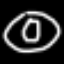
Label: donut